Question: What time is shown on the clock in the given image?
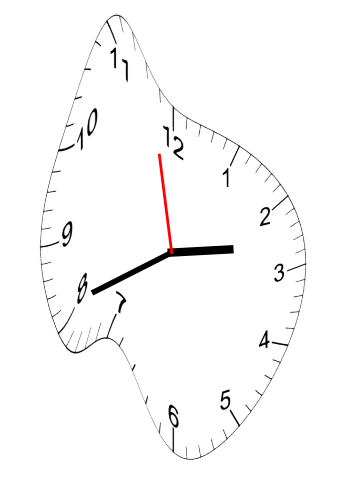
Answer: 02:40:58